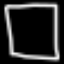
Label: square